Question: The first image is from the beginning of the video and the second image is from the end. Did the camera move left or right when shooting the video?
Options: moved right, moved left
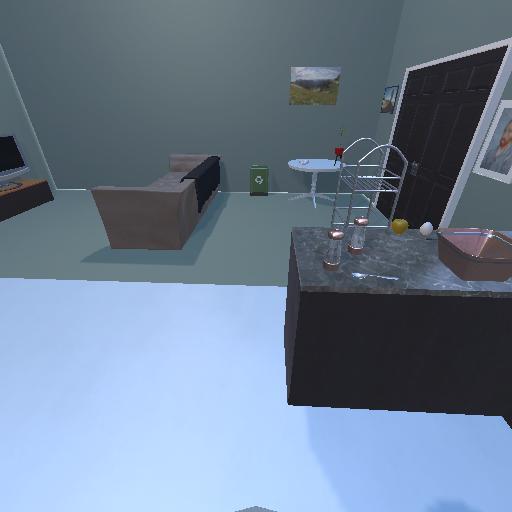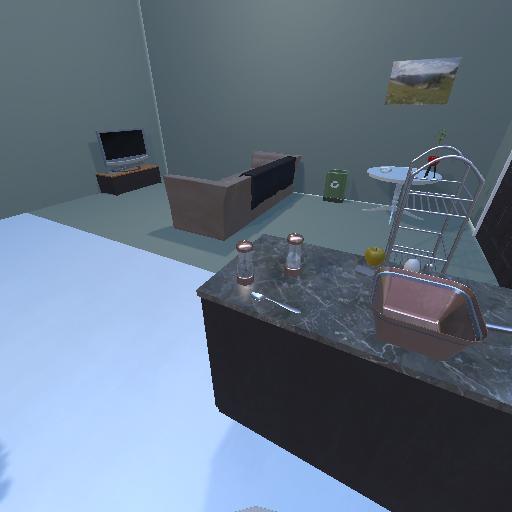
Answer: moved right